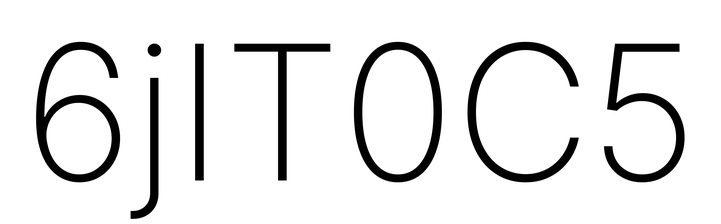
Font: Inter_ExtraLight